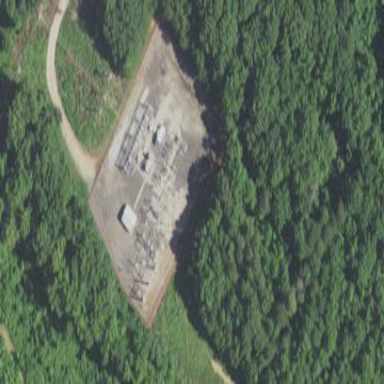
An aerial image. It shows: Distribution level power substation enclosed by fence.